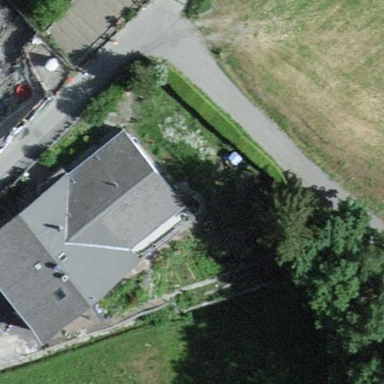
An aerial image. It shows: Residential building.